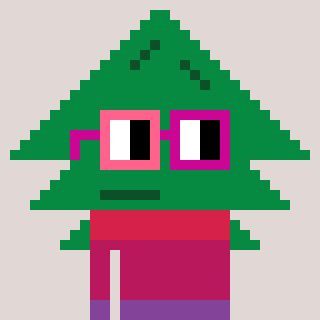
a pixel art character with square pink and red glasses, a fir-shaped head and a grayscale-colored body on a warm background